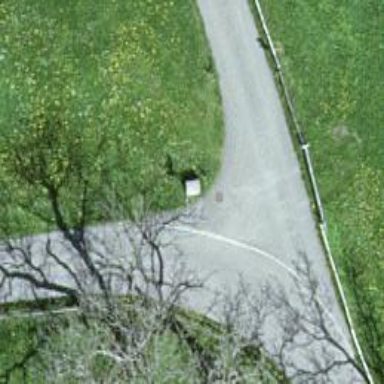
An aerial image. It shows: Guidepost with information.